Question: What is the reading of the measurement in the image?
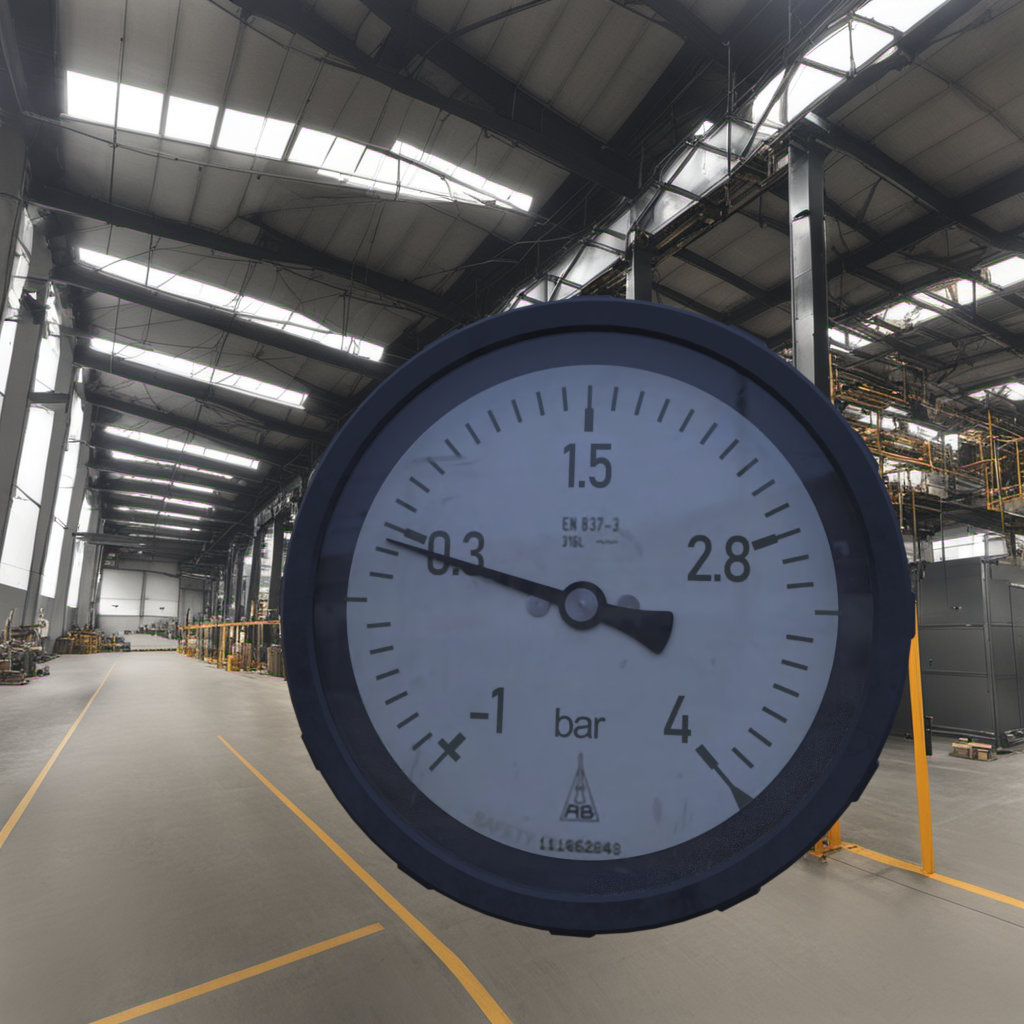
Answer: The result is 0.15
Question: What is the range of this measurement?
Answer: The range is from -1 to 4
Question: What is the minimum and maximum value range of the measurement in the image?
Answer: The minimum value is -1 and the maximum value is 4